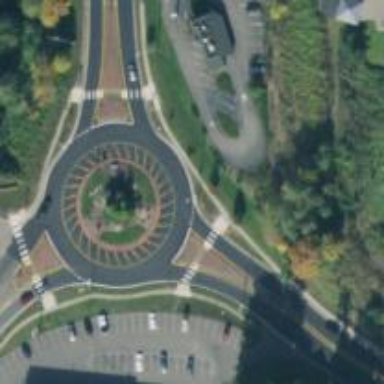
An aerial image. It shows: Roundabout at primary highway.